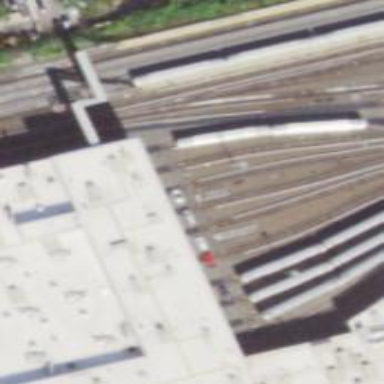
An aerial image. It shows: Rail yard with electrified rails. There is building passage tunnel for the railway.